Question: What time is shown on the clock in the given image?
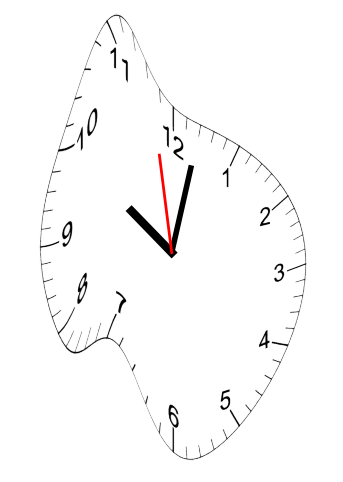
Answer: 10:01:58